Field crop: maize
Growth stage: 2
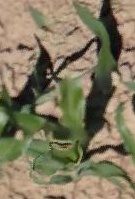
Species: maize